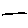
Label: line